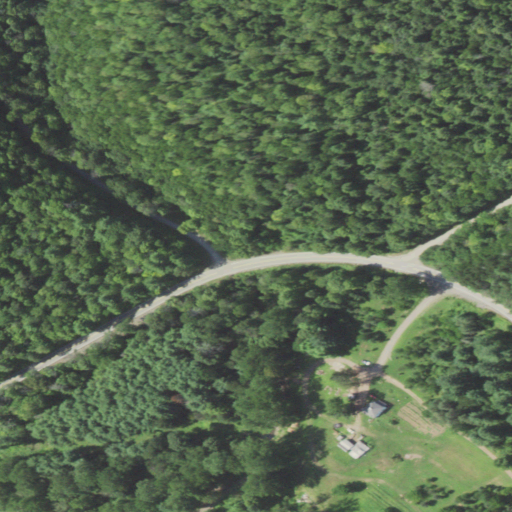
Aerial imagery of valley in Pennsylvania named Pleasant Valley containing mixed forest, deciduous forest, open development, pasture, evergreen forest, low intensity development, and medium intensity development